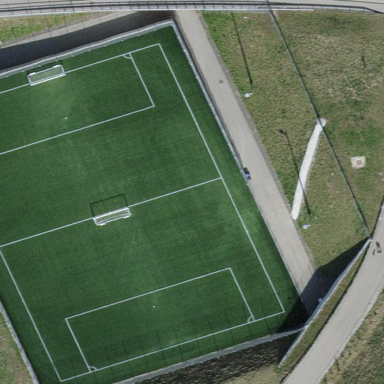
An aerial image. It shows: Soccer pitch for outdoor sports and leisure activities.